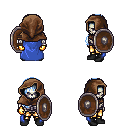
a pixel art fantasy rpg character, male body template, skeleton, blue cape, gold greaves, white cyan right-swept hairstyle, cloth hood, gold gloves, black shoes, shield, four views (front, back, left, right), 2x2 character sprite sheet, small pixel art, hard edges, no anti-aliasing